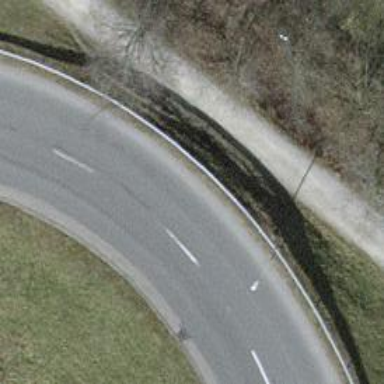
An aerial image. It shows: Guard rail.